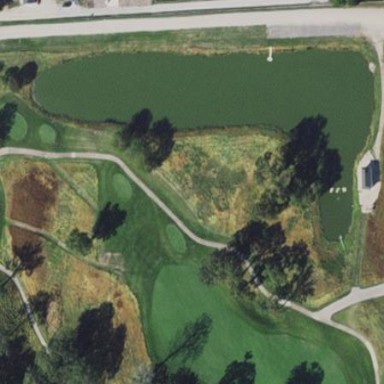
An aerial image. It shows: Water hazard on golf course. The hazard is natural water feature.